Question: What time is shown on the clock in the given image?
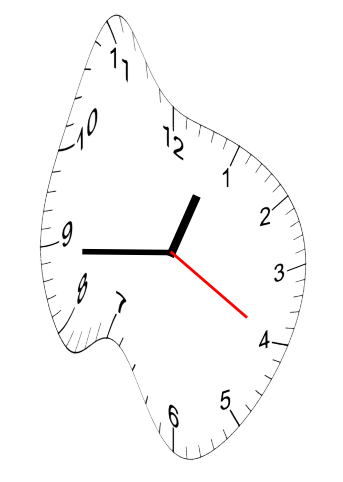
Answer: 12:44:20